Question: Determine whether the two graphs given in the figure are isomorphic. If you think they are isomorphic, answer 1; if you think they are not isomorphic, answer 0.
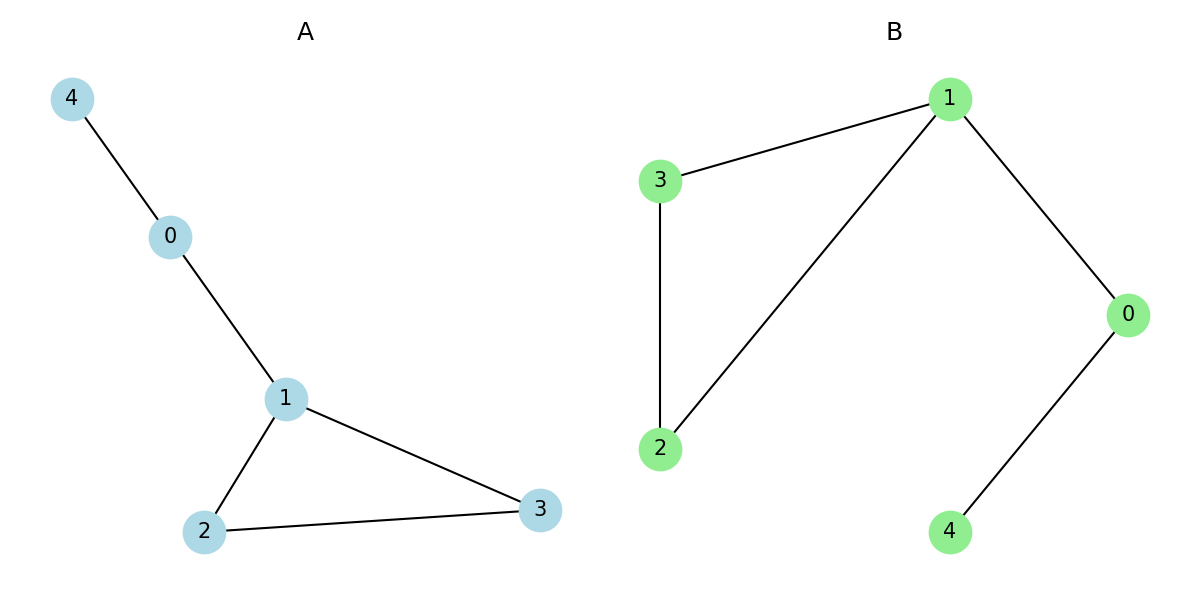
Answer: 1